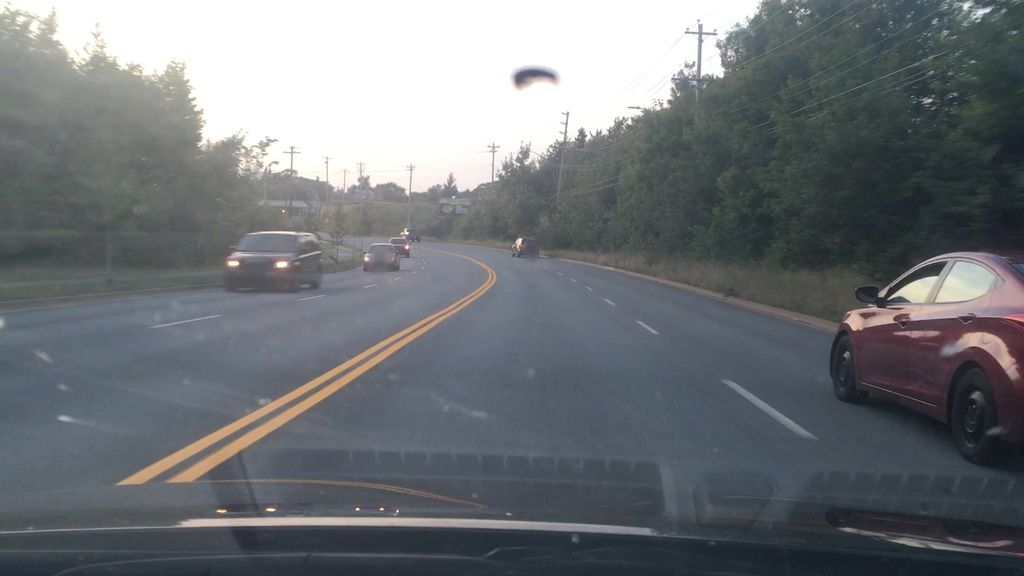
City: halifax